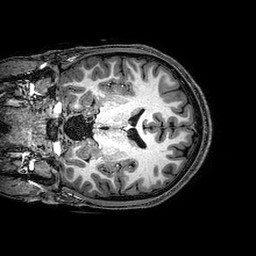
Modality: T1w
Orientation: coronal
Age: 18
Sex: male
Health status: healthy
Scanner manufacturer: philips
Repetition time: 0.008267 s
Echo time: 0.0038 s